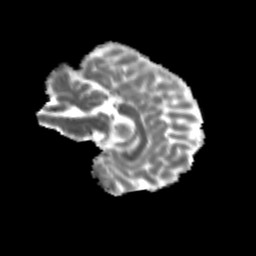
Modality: MD
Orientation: sagittal
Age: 20
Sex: female
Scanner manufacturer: siemens
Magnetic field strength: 3 T
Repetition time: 3.5 s
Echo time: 0.113 s